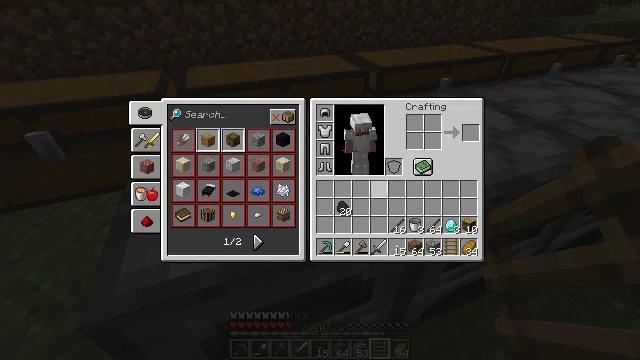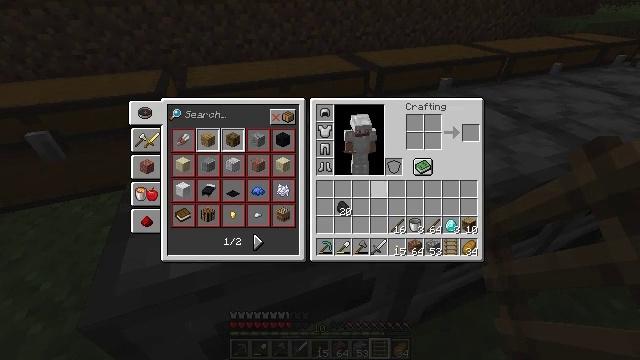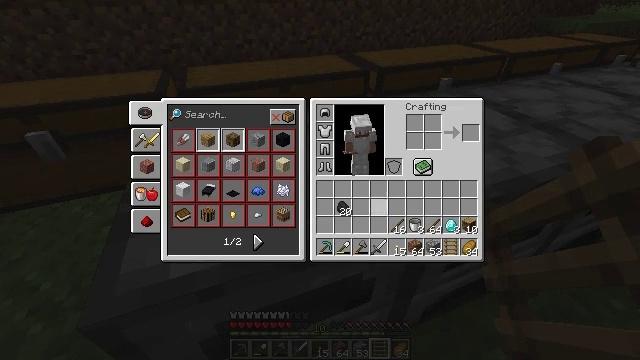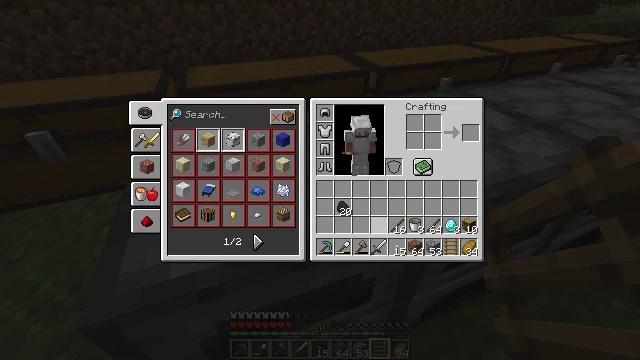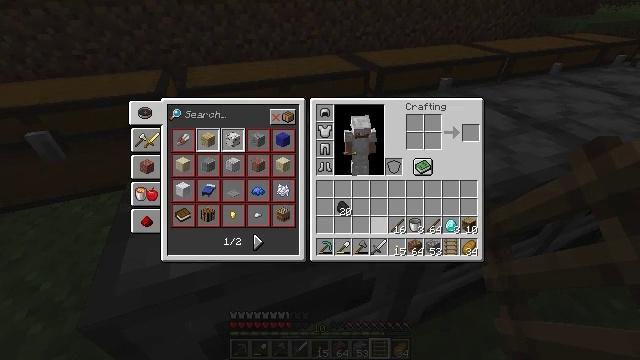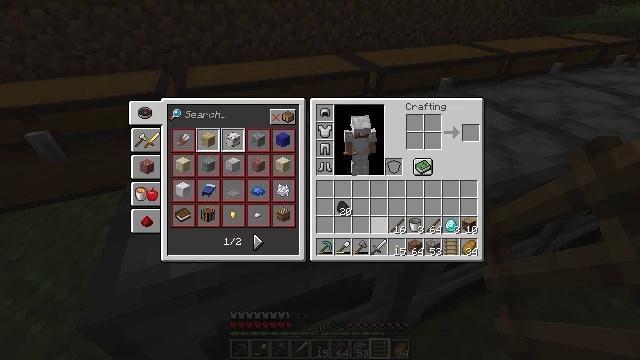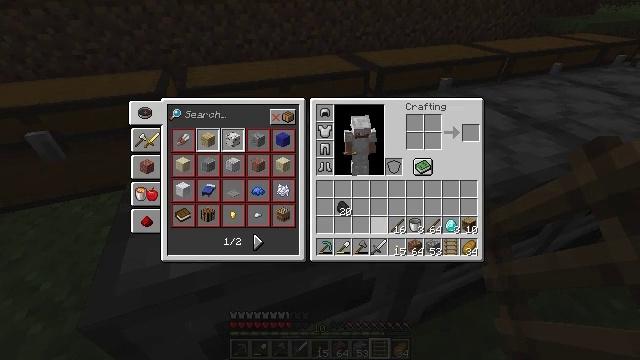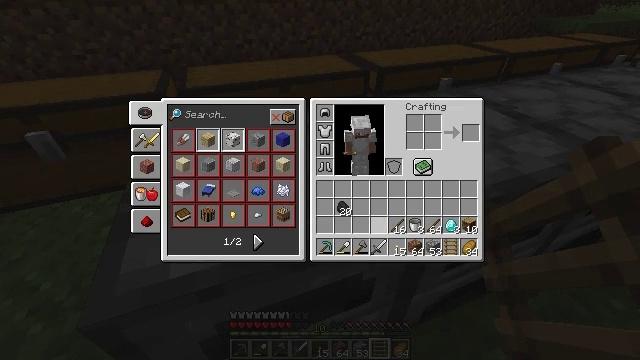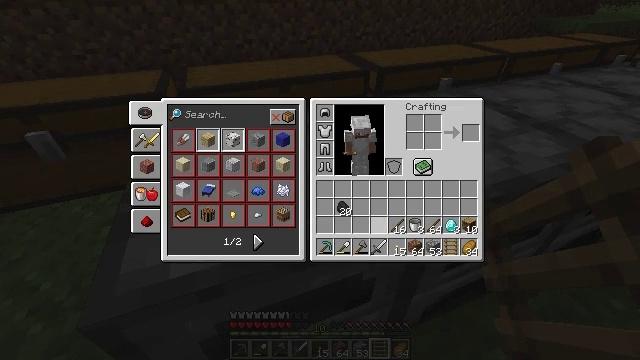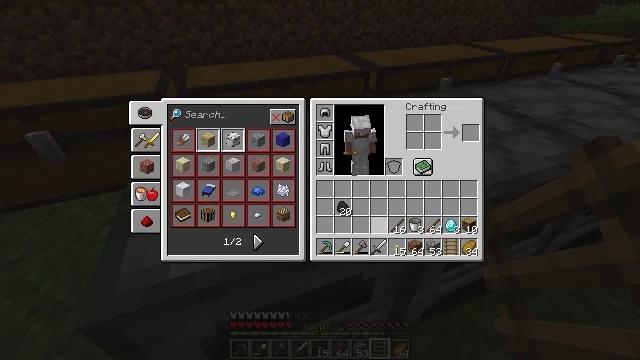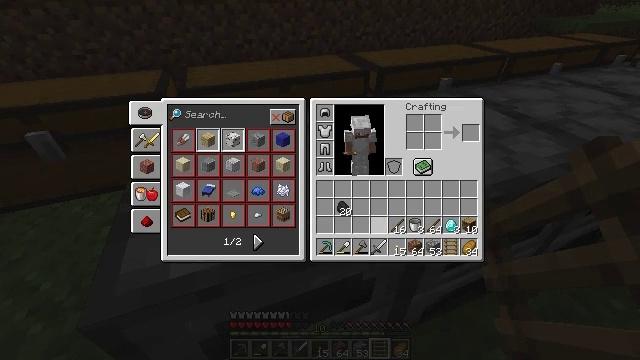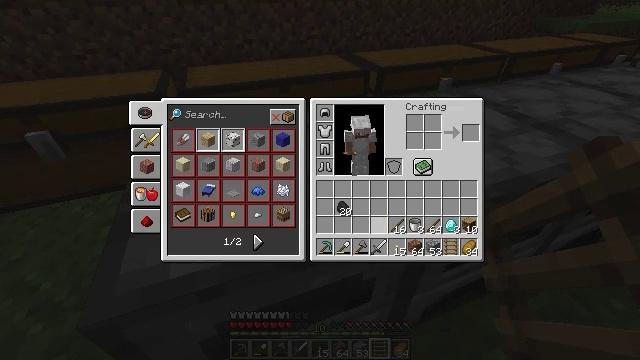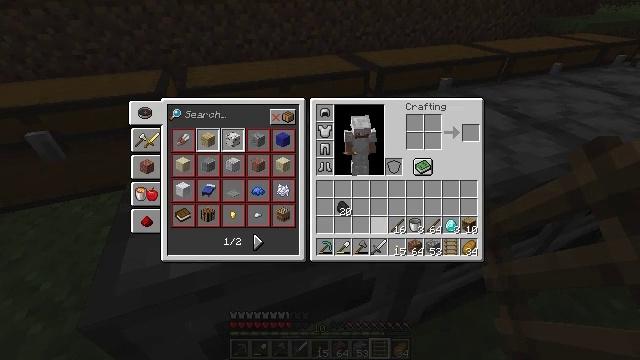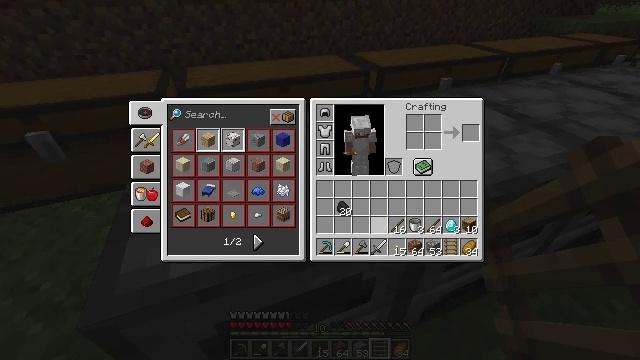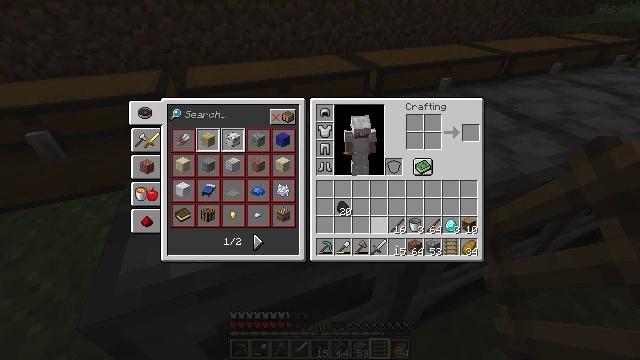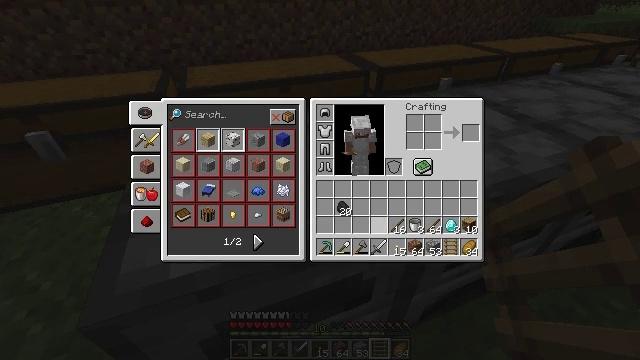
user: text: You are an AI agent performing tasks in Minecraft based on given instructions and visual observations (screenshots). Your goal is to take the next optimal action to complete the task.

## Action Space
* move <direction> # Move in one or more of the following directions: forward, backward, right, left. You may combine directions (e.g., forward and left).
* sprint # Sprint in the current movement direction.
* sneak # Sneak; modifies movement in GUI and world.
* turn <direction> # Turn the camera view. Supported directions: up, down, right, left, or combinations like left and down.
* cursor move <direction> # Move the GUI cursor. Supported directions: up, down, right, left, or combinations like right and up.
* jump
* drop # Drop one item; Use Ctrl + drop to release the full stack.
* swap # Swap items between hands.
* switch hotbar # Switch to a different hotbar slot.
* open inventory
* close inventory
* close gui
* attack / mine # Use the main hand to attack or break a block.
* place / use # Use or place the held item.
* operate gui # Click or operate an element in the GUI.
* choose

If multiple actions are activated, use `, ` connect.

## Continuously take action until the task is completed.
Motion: motion action
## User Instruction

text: Combine diamonds and a stick to craft a diamond shovel.
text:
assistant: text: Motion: cursor move down
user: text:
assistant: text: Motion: cursor move down
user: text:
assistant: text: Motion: cursor move down
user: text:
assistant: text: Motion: no_op
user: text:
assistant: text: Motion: no_op
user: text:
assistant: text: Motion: no_op
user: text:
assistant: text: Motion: no_op
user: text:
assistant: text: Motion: no_op
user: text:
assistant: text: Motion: no_op
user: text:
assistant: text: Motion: no_op
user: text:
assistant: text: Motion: no_op
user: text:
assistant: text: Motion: no_op
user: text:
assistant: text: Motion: no_op
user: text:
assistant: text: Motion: no_op
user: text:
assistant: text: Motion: cursor move right
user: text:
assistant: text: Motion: cursor move right and up
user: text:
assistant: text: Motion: cursor move up
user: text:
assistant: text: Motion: no_op
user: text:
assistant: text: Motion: cursor move down
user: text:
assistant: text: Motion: no_op
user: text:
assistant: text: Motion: no_op
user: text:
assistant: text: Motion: no_op
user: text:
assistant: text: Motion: no_op
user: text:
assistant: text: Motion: no_op
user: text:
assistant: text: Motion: no_op
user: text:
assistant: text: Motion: no_op
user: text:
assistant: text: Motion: no_op
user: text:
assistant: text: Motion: no_op
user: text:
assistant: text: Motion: no_op
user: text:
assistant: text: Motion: no_op